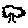
Label: tree